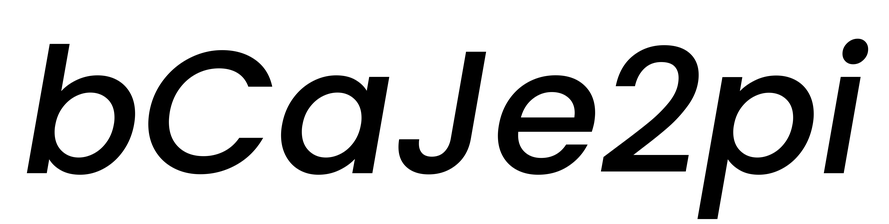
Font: Poppins-MediumItalic